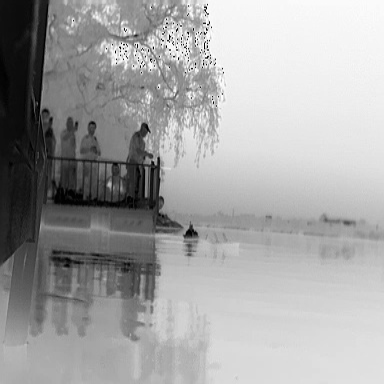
There are two objects shown in the infrared image, including a canoe, and a warship.